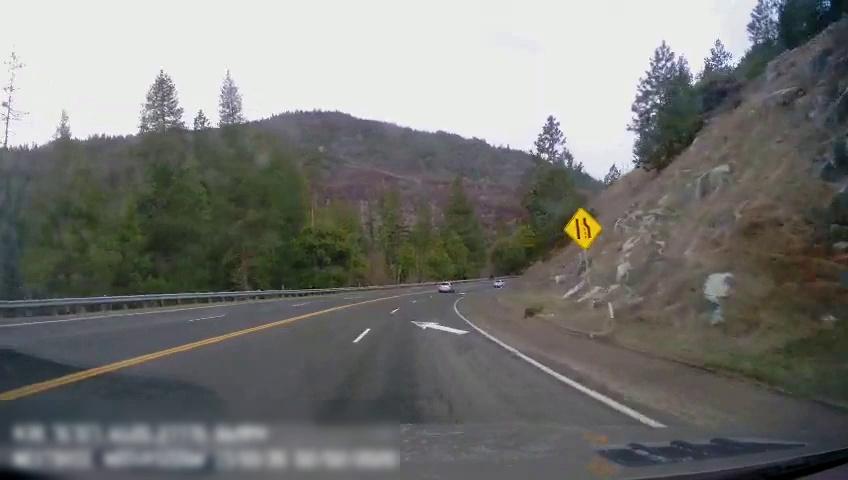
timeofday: Day
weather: Sunny
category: Drivable Space
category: Vehicles | Car
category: Vehicles | SUV
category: Lanes | Current Lane
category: Lanes | Current Lane
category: Lanes | Alternate Lane
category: Lanes | Alternate Lane
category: Lanes | Alternate Lane
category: Traffic | Signs